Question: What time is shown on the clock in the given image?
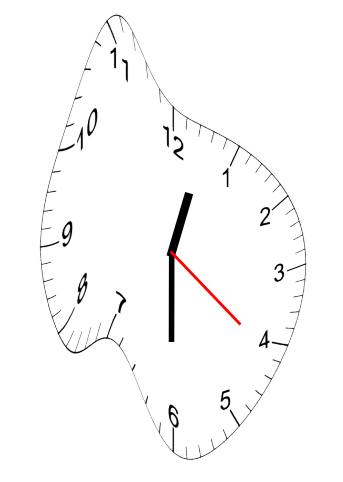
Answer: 12:30:21